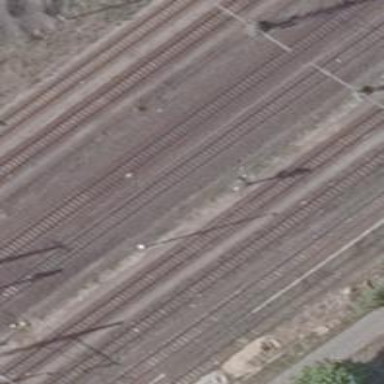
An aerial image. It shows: Railway signal.